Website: walmart
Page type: payment
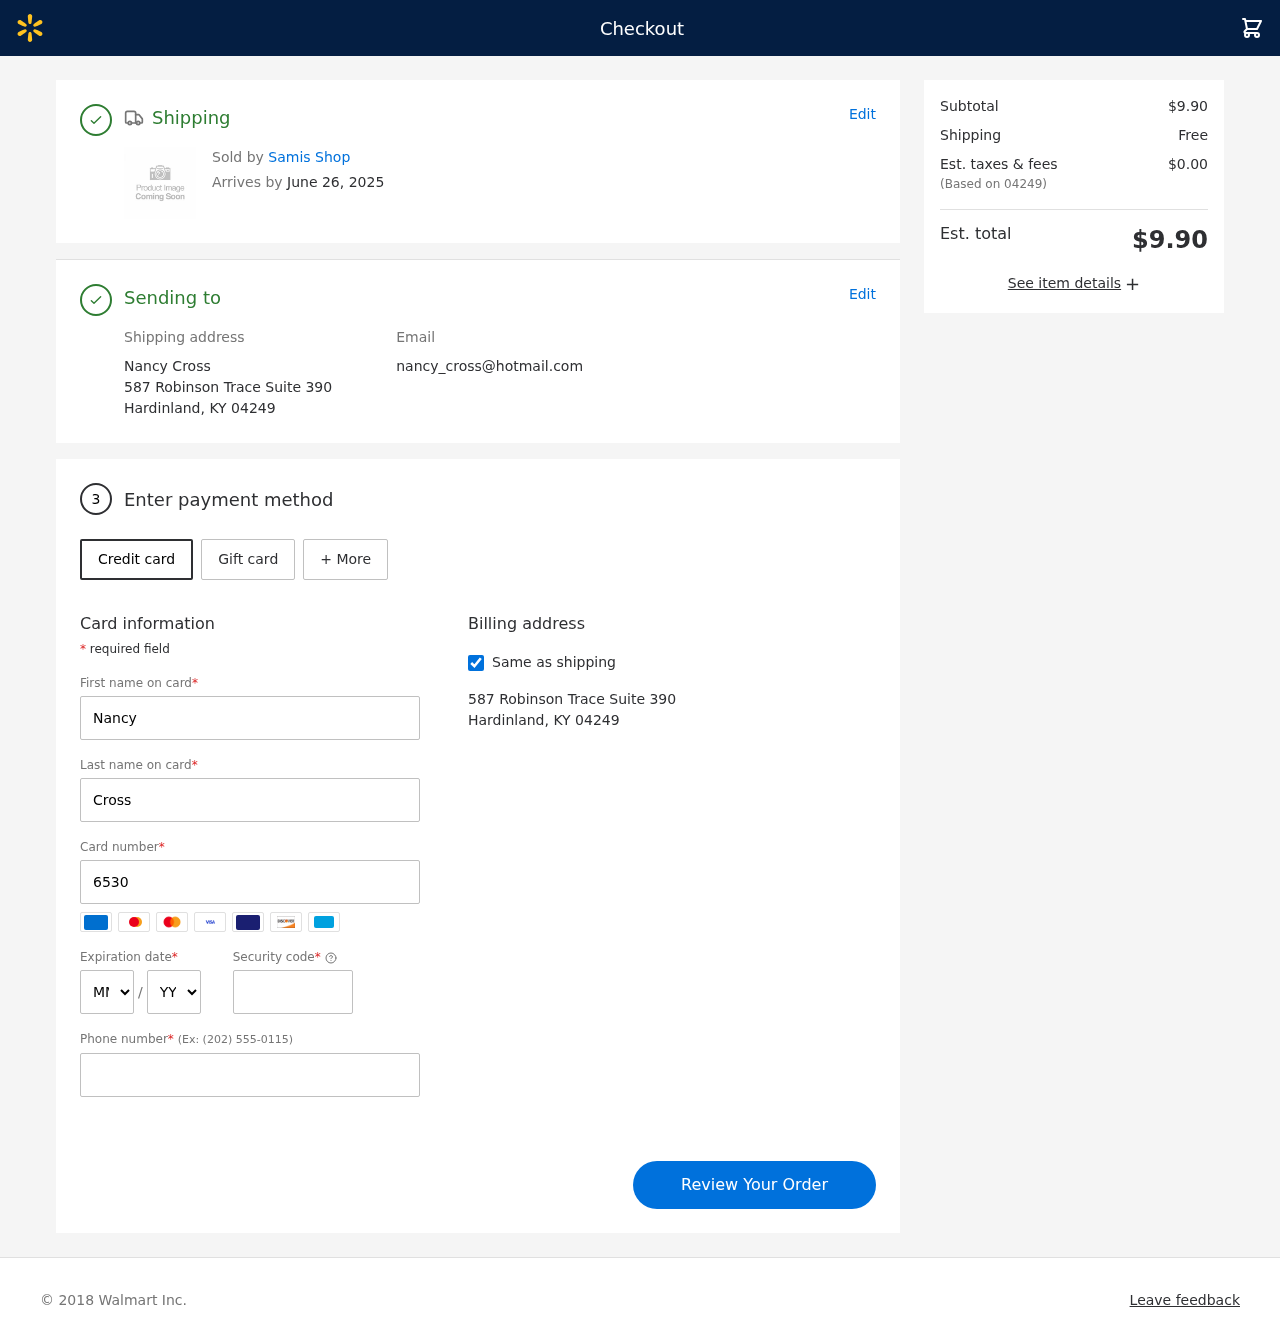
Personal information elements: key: PII_CARD_CVV
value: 900
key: PII_CARD_EXPIRY_MONTH
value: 12
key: PII_CARD_EXPIRY_YEAR
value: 29
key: PII_CARD_NUMBER
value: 6530 5272 9190 6376
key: PII_CITY_STATE_ZIP
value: Hardinland, KY 04249
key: PII_EMAIL
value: nancy_cross@hotmail.com
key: PII_FIRSTNAME
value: Nancy
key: PII_FULLNAME
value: Nancy Cross
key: PII_LASTNAME
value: Cross
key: PII_PHONE
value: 6425970256
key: PII_POSTCODE
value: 04249
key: PII_STREET
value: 587 Robinson Trace Suite 390
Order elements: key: ORDER_DELIVERY_DATE
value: June 26, 2025
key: ORDER_SUBTOTAL
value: $9.90
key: ORDER_SHIPPING_COST
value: Free
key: ORDER_TAX
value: $0.00
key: ORDER_TOTAL
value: $9.90